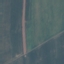
Land use / land cover: AnnualCrop